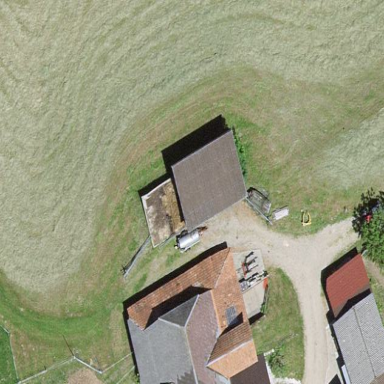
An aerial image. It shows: Shed building.